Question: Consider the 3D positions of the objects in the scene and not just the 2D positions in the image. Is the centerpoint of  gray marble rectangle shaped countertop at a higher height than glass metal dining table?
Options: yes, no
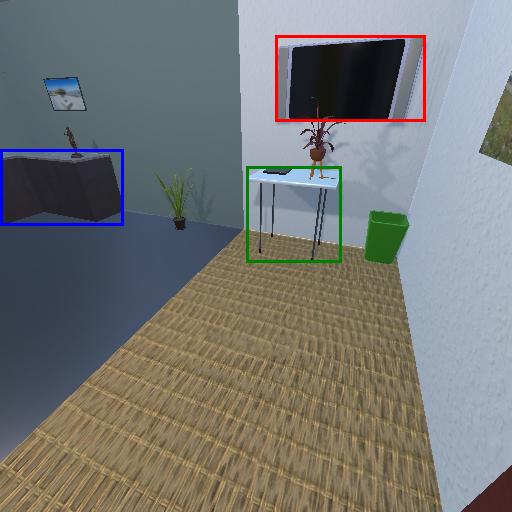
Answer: yes